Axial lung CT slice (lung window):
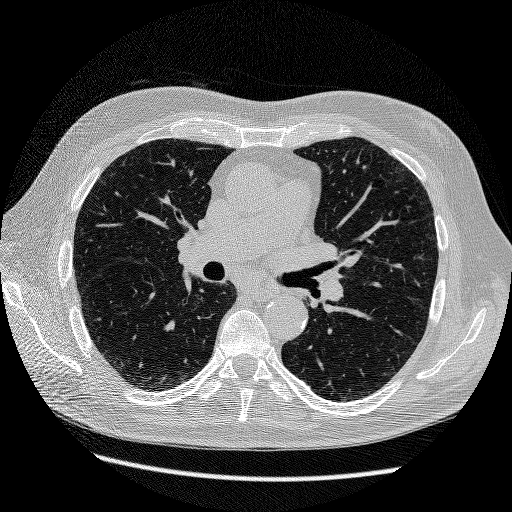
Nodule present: no